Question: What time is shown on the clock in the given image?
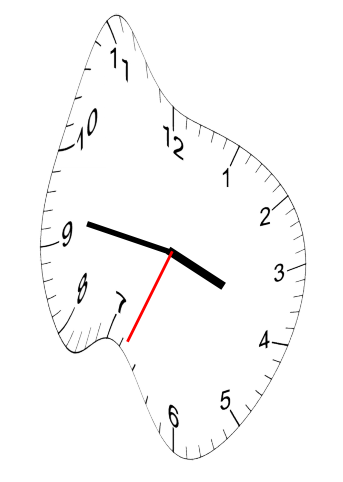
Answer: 03:46:34